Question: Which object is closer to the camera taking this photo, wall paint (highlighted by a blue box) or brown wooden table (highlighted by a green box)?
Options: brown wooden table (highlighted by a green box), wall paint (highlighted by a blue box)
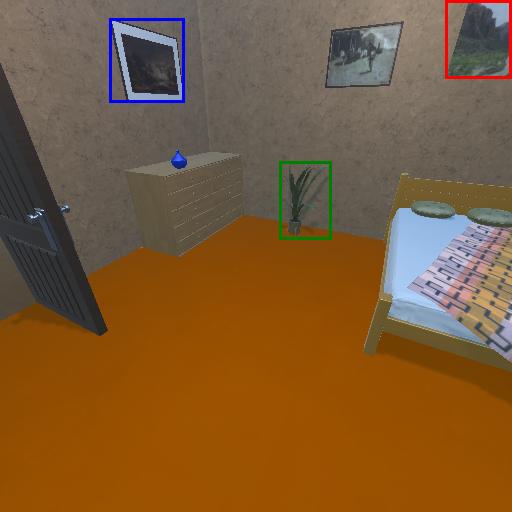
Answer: brown wooden table (highlighted by a green box)